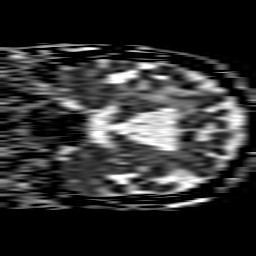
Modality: ADC
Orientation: coronal
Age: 61
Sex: female
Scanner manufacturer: philips
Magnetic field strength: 1.5 T
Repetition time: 3.689 s
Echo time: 0.09411 s